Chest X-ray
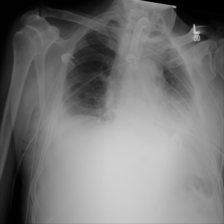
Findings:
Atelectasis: positive
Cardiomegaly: negative
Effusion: positive
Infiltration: positive
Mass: negative
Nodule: negative
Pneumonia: negative
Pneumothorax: negative
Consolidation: negative
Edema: negative
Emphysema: negative
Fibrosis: negative
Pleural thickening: negative
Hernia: negative